Field crop: tomato
Growth stage: 1
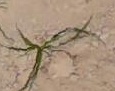
Species: cyperus